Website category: movie
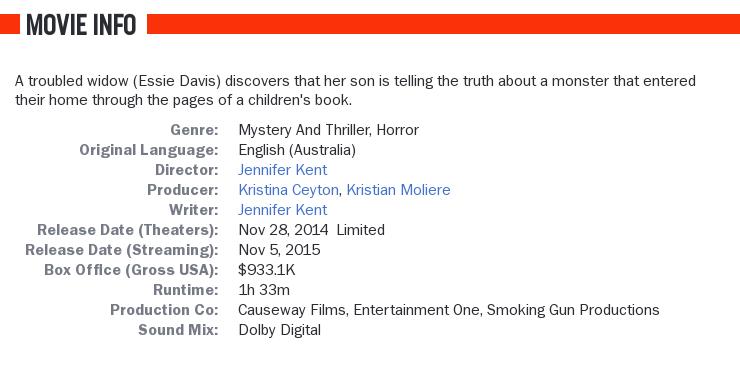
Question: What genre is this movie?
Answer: mystery and thriller, horror

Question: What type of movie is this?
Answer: mystery and thriller, horror

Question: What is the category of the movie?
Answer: mystery and thriller, horror

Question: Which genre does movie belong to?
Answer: mystery and thriller, horror

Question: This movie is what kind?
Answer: mystery and thriller, horror

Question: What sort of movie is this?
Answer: mystery and thriller, horror

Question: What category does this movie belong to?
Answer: mystery and thriller, horror

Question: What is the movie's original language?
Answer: English (Australia)

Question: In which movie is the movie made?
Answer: English (Australia)

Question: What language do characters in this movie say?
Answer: English (Australia)

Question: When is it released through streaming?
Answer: Nov 5, 2015

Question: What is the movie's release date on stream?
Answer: Nov 5, 2015

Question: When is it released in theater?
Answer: Nov 28, 2014 limited

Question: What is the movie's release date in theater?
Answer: Nov 28, 2014 limited

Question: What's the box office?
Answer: $933.1K

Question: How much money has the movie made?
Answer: $933.1K

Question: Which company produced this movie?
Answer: Causeway Films, Entertainment One, Smoking Gun Productions

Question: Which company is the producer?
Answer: Causeway Films, Entertainment One, Smoking Gun Productions

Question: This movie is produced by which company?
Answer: Causeway Films, Entertainment One, Smoking Gun Productions

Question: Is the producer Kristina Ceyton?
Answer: yes

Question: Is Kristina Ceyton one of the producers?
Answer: yes

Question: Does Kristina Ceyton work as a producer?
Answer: yes

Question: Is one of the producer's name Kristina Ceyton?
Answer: yes

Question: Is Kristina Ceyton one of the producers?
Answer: yes

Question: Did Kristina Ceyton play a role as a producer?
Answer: yes

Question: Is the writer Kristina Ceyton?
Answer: no

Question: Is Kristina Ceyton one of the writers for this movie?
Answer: no

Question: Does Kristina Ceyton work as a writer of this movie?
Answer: no

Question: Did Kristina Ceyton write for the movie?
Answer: no

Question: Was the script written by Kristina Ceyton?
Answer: no

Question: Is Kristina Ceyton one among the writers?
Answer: no

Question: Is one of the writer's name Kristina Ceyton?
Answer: no

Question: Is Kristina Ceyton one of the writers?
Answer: no

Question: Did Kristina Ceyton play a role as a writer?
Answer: no

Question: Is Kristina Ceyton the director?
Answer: no

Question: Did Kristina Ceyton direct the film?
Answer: no

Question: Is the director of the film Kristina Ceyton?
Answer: no

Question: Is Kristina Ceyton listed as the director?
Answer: no

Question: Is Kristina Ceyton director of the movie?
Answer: no

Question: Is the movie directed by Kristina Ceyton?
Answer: no

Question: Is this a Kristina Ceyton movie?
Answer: no

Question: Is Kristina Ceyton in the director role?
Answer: no

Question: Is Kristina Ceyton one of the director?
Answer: no

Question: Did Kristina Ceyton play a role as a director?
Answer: no

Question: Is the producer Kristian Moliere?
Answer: yes

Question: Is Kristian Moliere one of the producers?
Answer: yes

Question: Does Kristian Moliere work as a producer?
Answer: yes

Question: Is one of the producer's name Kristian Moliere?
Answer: yes

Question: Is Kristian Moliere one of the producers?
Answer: yes

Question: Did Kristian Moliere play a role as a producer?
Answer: yes

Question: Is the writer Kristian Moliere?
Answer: no

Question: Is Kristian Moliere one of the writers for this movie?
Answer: no

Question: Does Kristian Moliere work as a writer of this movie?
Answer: no

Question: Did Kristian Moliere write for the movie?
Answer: no

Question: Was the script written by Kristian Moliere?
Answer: no

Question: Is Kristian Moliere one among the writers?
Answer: no

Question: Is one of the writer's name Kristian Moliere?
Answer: no

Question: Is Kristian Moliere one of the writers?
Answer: no

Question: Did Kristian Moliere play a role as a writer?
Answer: no

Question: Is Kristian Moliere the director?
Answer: no

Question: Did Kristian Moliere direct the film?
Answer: no

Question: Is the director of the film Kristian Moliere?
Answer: no

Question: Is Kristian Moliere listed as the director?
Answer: no

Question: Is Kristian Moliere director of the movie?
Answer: no